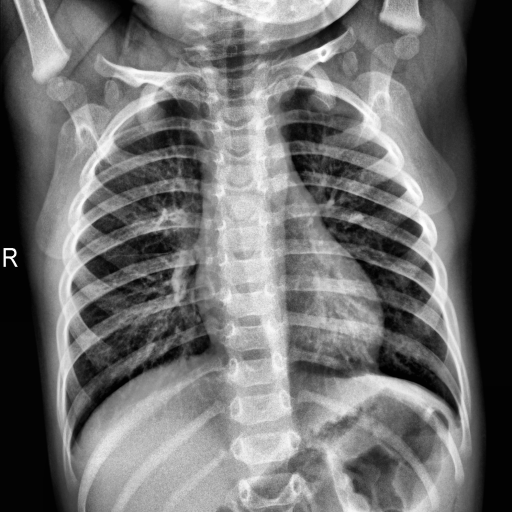
Finding: NORMAL